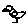
Label: bird